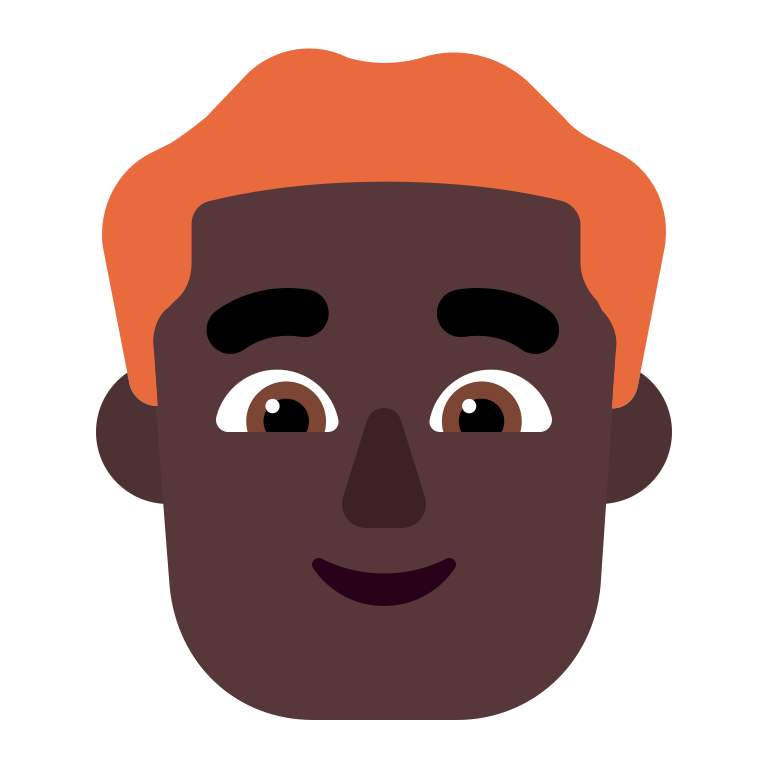
man red hair flat dark